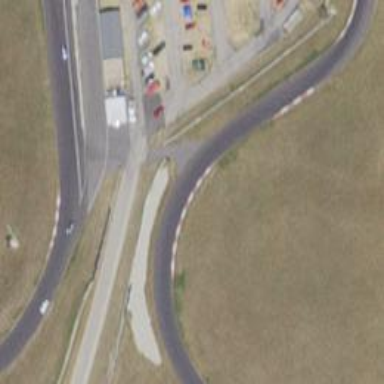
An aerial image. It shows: Motor sport raceway.